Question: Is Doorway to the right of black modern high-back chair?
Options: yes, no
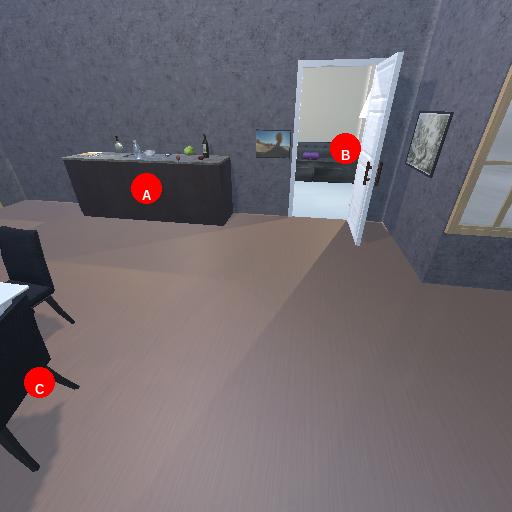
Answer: yes